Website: walmart
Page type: customer-info-address
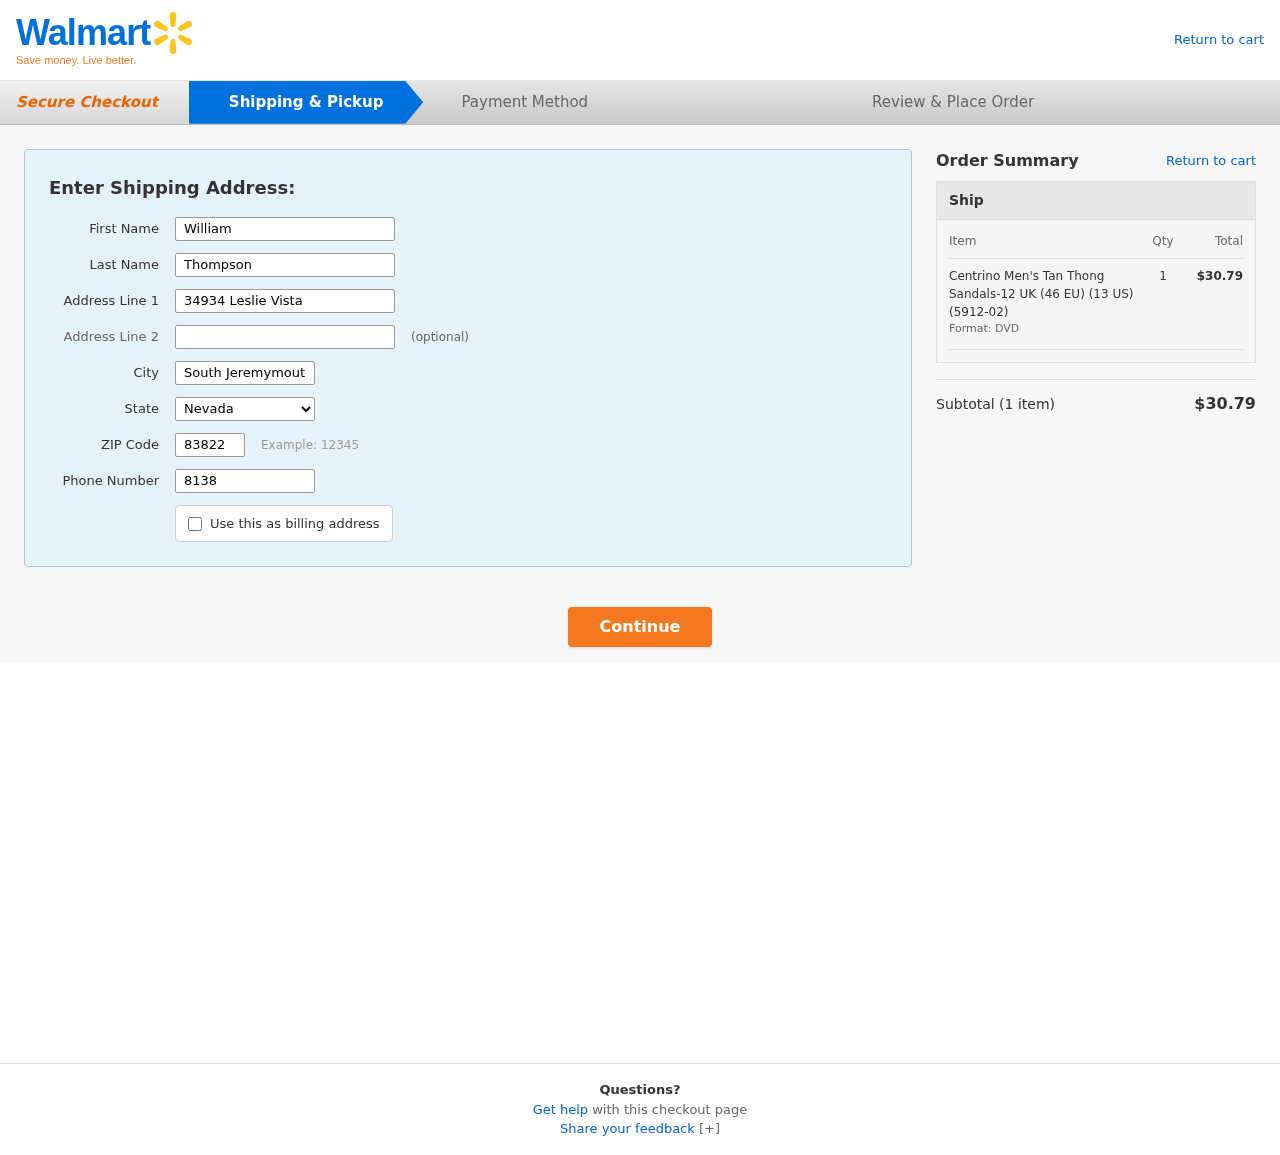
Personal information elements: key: PII_CITY
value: South Jeremymouth
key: PII_FIRSTNAME
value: William
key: PII_LASTNAME
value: Thompson
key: PII_PHONE
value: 8138553209
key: PII_POSTCODE
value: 83822
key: PII_STATE
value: Nevada
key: PII_STREET
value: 34934 Leslie Vista
Product elements: key: PRODUCT1_NAME
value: Centrino Men's Tan Thong Sandals-12 UK (46 EU) (13 US) (5912-02)
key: PRODUCT1_QUANTITY
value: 1
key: PRODUCT1_LINE_TOTAL
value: $30.79
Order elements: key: ORDER_NUM_ITEMS
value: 1
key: ORDER_SUBTOTAL
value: $30.79